Current action and preconditions to check: path_clear

Your task: For each precondition in the list above, predict whether it will hold at this action.

Consider the current scene as observed from the mobile robot's camera, and analyze the predicted future states of all dynamic agents (e.g., people, animals, vehicles, or any moving entities) within the NEXT SECOND.

IMPORTANT: Only answer "very likely" if you are absolutely certain—based on strong, clear evidence—that a dynamic agent will violate the precondition in the predicted future state. Do NOT answer "very likely" for unlikely, ambiguous, or low-probability risks.

Ask yourself for each precondition: Is there a high probability, with clear and convincing evidence, that the predicted future states of any dynamic agent will interfere with the predicted future state of the currently executing action within the NEXT SECOND, causing that precondition to fail?

Assess the risk level based on these predictions. Use "likely" or "very likely" if motions create a clear risk of interference.

Use "neutral" or "improbable" if agents are nearby but their predicted paths are clearly diverging or non-conflicting.

Failure Risk Categories: "very improbable", "improbable", "neutral", "likely", "very likely"

Answer Format: Output ONLY the probability_of_failure value from these categories: "very improbable", "improbable", "neutral", "likely", "very likely"

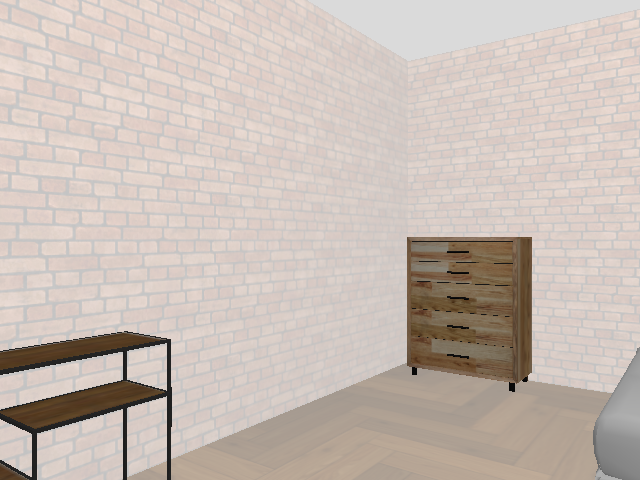

Answer: very improbable